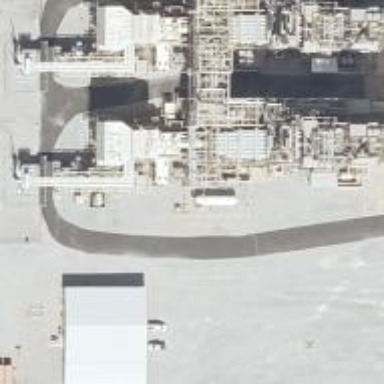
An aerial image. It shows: Gas-powered generator. It is gas turbine type generator.